Field crop: maize
Growth stage: 2
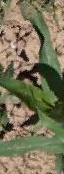
Species: maize